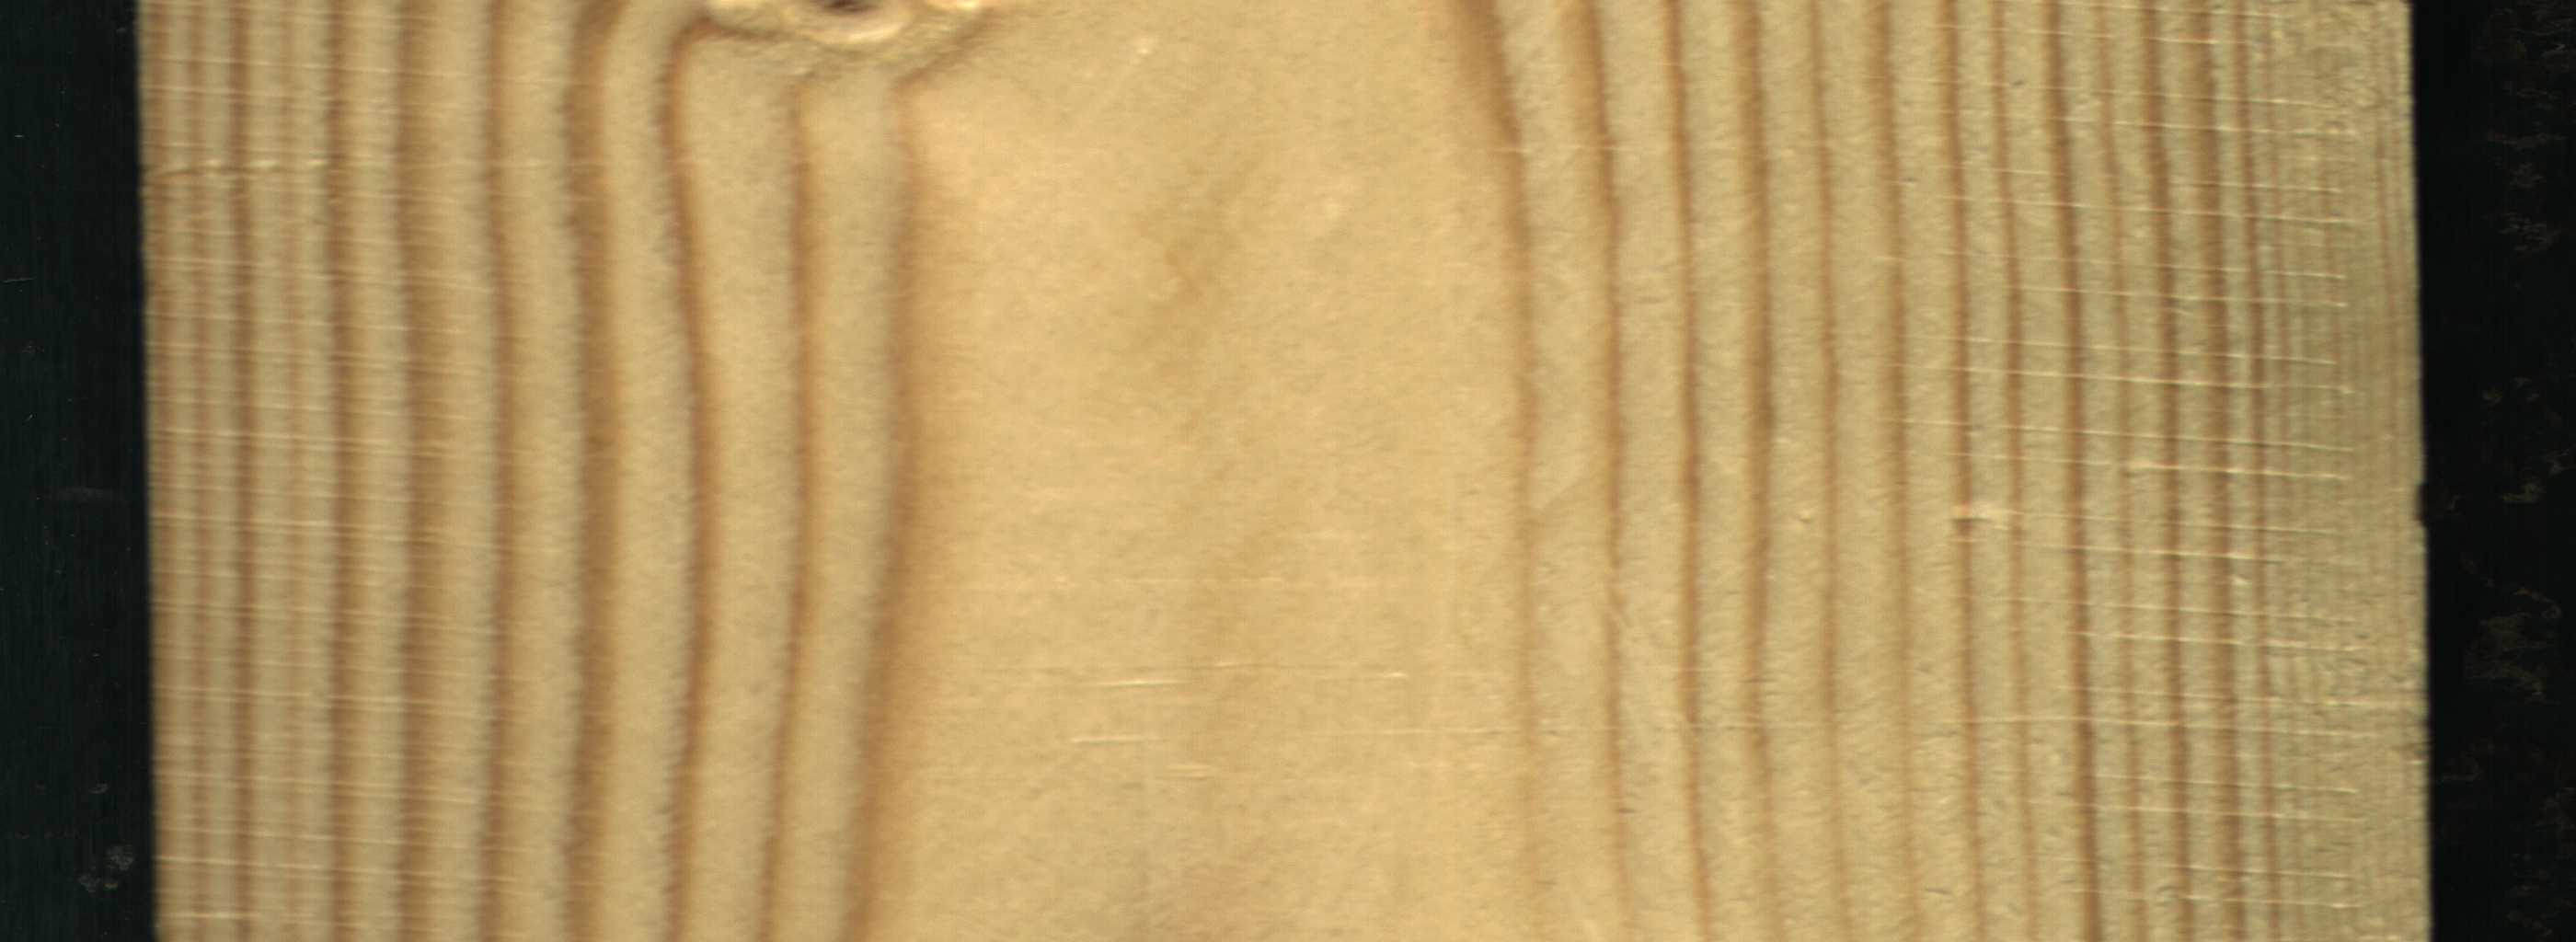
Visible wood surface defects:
Live_Knot